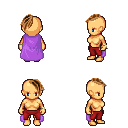
a pixel art fantasy rpg character, female body template, human, tanned skin, lavender cape, red pants, brown long mohawk hairstyle, bracelets, four views (front, back, left, right), 2x2 character sprite sheet, small pixel art, hard edges, no anti-aliasing